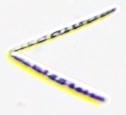
Label: Thalassionema